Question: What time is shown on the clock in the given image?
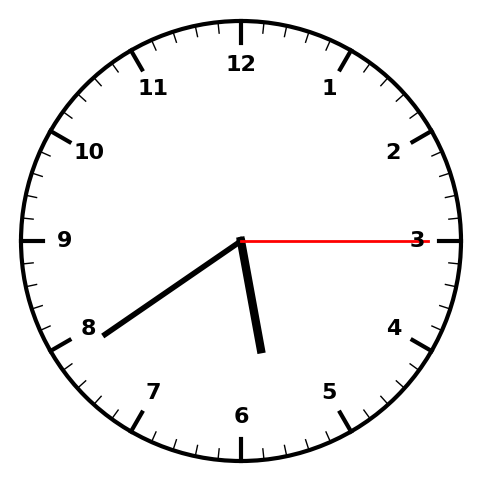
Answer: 05:39:15